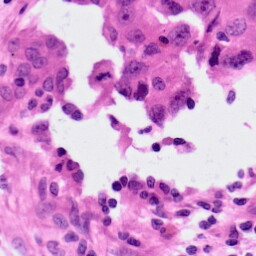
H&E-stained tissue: Lung